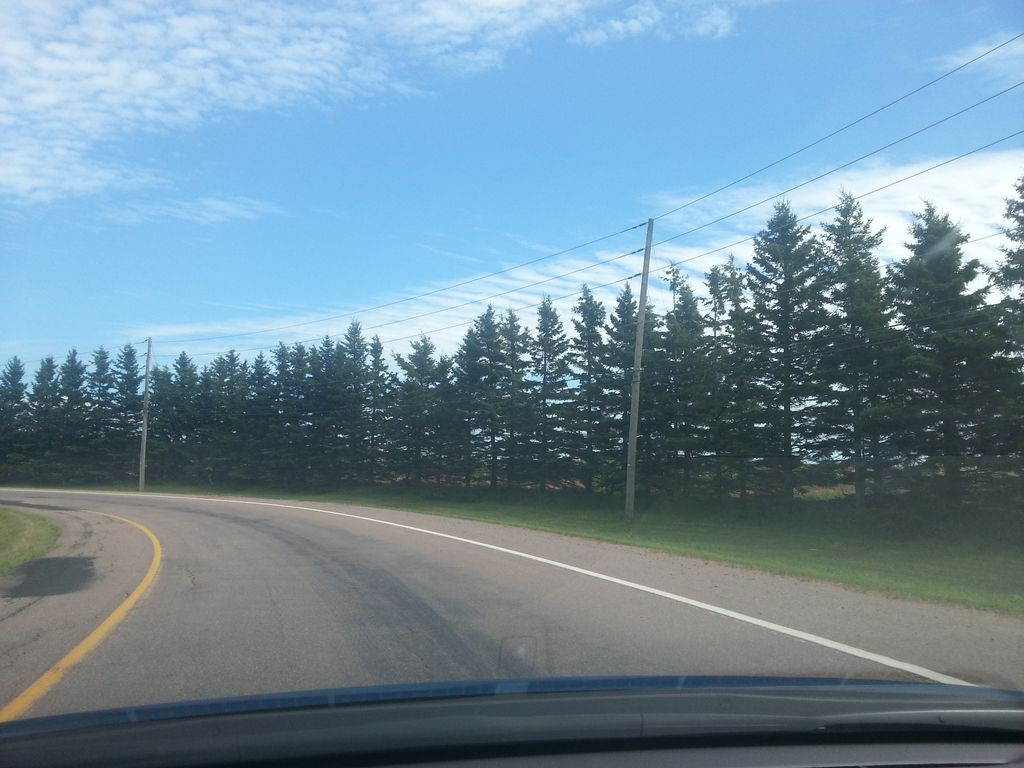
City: charlottetown